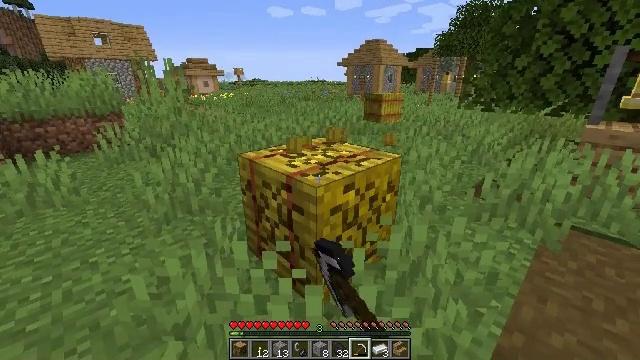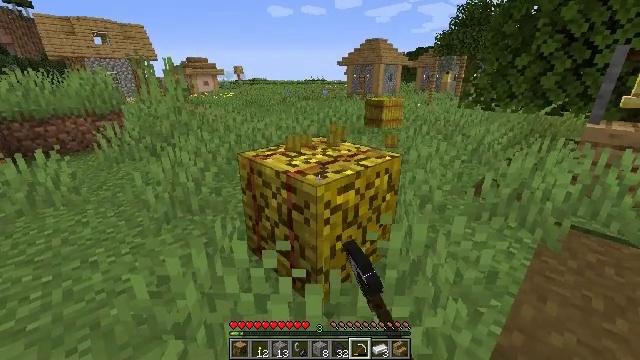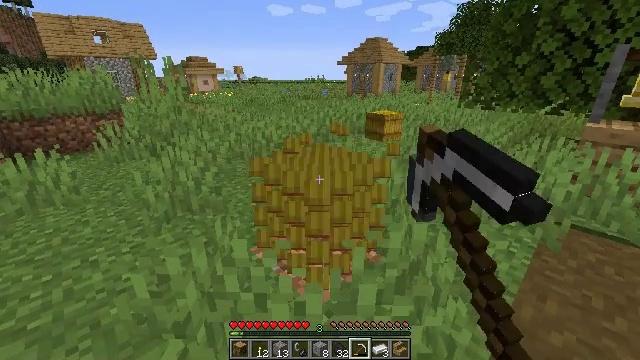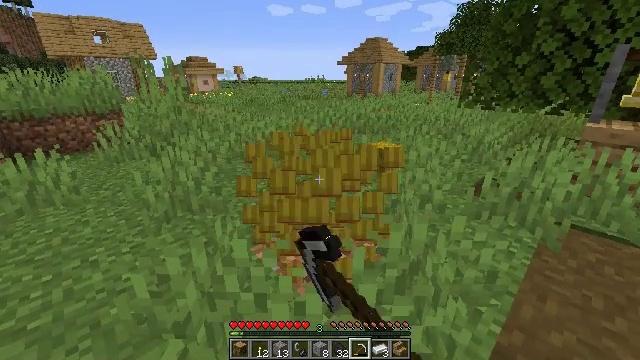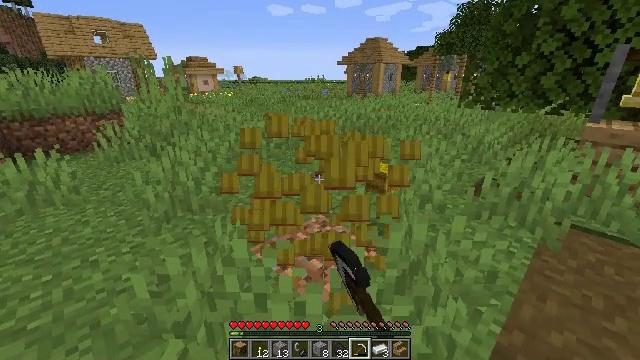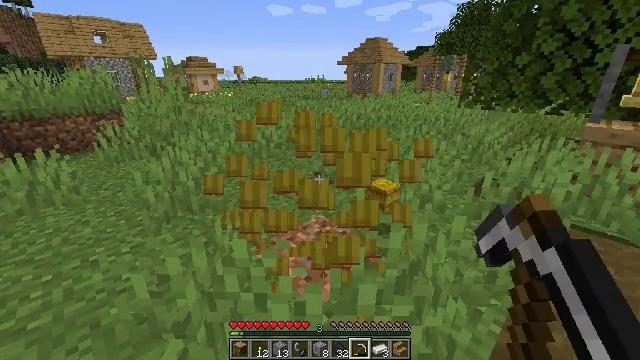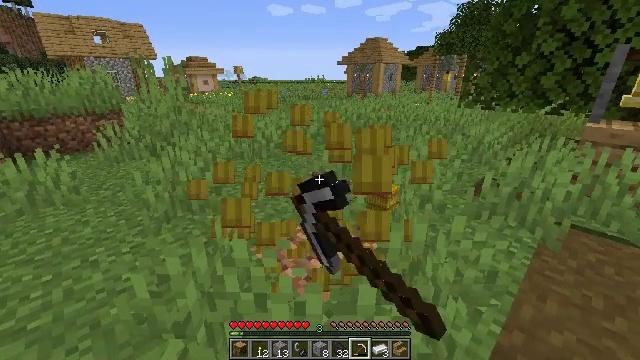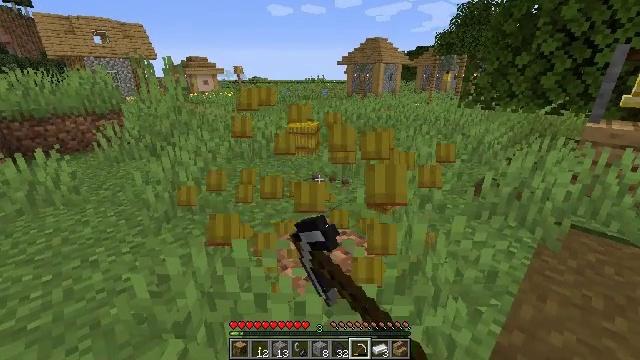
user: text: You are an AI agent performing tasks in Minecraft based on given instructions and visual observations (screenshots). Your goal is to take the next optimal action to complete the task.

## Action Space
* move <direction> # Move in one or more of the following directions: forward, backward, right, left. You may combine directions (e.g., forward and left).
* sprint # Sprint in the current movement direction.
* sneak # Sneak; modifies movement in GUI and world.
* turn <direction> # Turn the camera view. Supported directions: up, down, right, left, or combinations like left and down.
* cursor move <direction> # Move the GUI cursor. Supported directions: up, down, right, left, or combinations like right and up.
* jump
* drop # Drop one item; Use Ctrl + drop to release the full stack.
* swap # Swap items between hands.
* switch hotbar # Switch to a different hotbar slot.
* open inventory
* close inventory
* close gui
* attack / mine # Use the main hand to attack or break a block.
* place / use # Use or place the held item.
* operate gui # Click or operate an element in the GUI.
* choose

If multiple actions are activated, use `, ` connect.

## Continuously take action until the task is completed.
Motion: motion action
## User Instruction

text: Harvest hay blocks from the village.
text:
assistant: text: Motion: attack / mine
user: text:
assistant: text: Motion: attack / mine
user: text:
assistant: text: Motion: attack / mine
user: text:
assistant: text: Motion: attack / mine
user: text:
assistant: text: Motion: attack / mine
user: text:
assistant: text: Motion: attack / mine
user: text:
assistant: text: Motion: attack / mine
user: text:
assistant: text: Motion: attack / mine